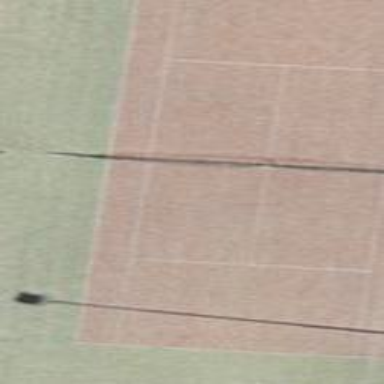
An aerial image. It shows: Tennis court on pitch.